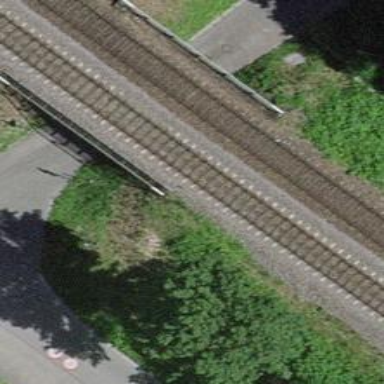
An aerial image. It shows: Single-track railway bridge.